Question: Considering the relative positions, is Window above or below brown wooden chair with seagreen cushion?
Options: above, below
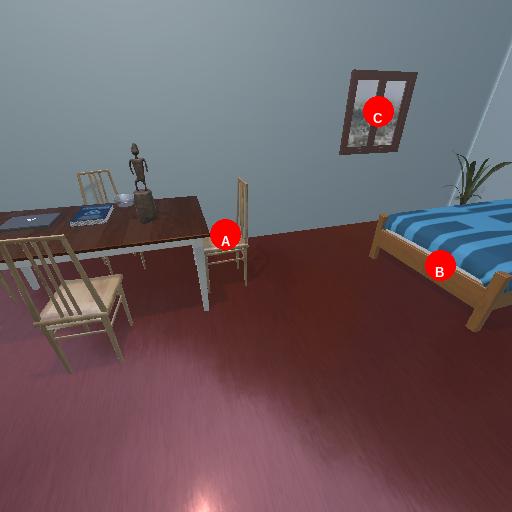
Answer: above